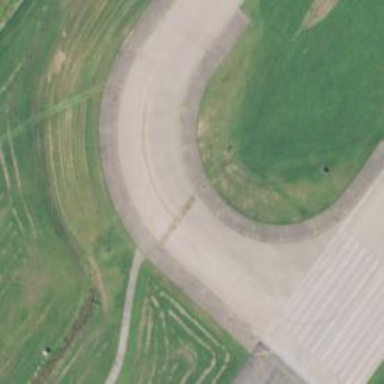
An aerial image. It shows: View of taxiway at the airport.